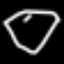
Label: diamond